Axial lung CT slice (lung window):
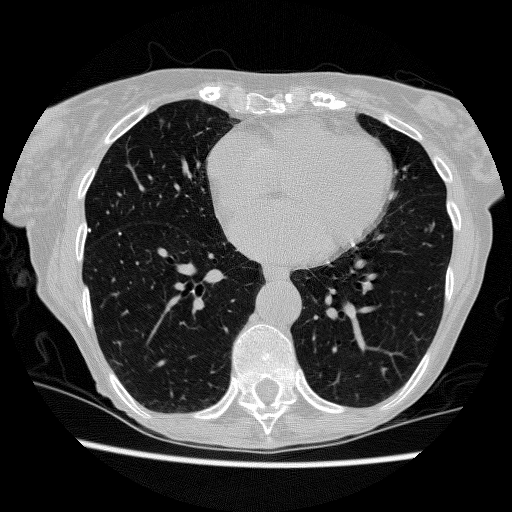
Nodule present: yes
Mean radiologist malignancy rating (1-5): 3